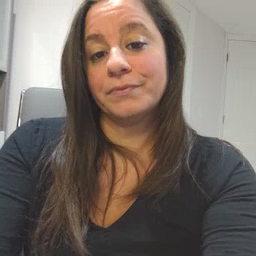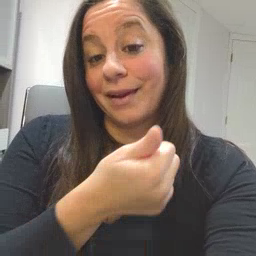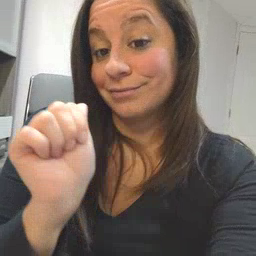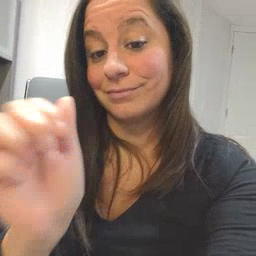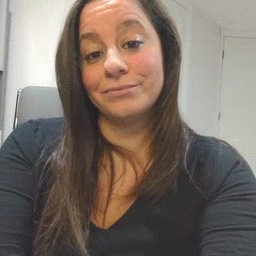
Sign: any